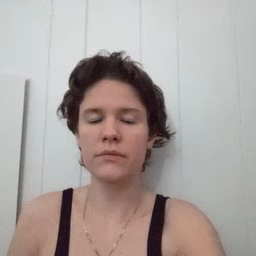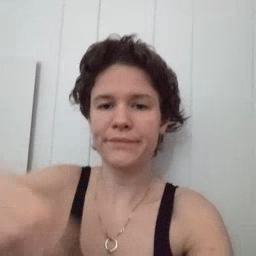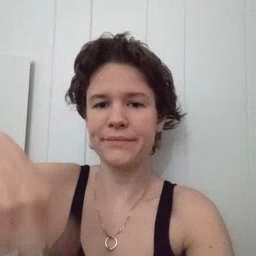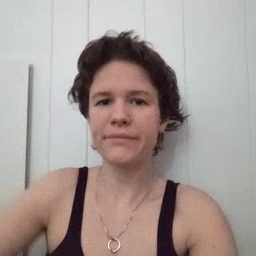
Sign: dance